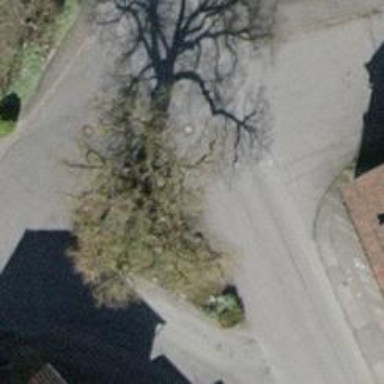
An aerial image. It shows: Brown bench in the vicinity.